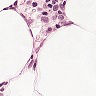
Metastatic tissue present: no